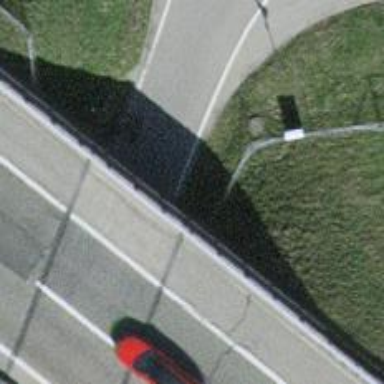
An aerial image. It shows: Residential road with asphalt surface going through tunnel.